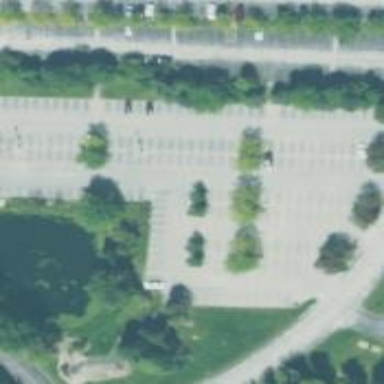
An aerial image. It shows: Parking area.